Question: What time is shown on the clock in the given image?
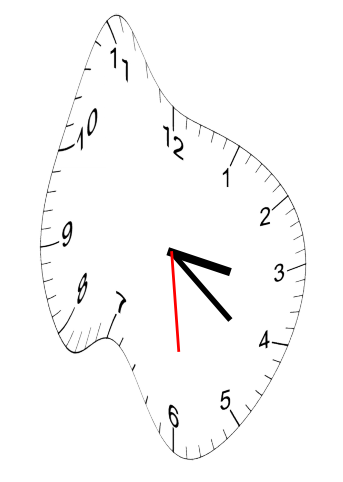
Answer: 03:21:29